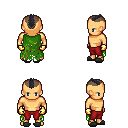
a pixel art fantasy rpg character, male body template, human, tanned skin, green tattered cape, red pants, raven short mohawk hairstyle, gold gloves, gray slippers, four views (front, back, left, right), 2x2 character sprite sheet, small pixel art, hard edges, no anti-aliasing